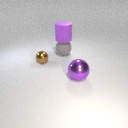
large purple metal sphere to the right of large gray rubber sphere